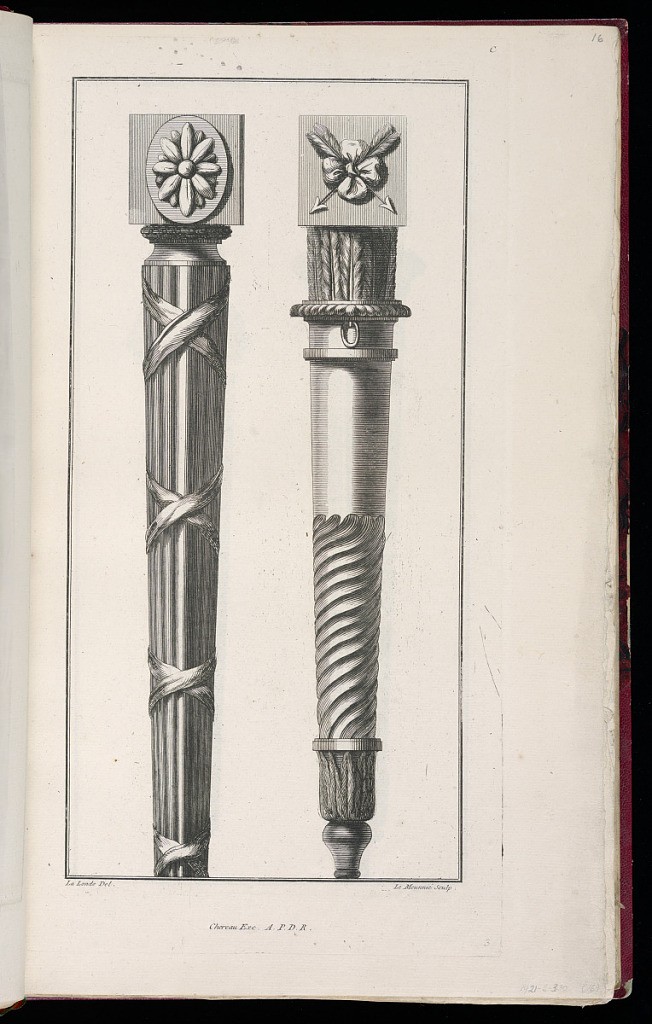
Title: Two Furniture Leg Designs
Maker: Richard de Lalonde, French, active 1780–96
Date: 1775-1788
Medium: Etching on off-white laid paper
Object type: Print
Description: Two furniture leg designs arranged horizontally on the page. The leg at left has a top block with a rosette carved on top of an oval medallion. The top flat is comprised of bound laurel leaves, and the shaft of the leg is wavy and bound by cloth-looking x's. The leg at right has a top block with a ribbon-rosette pierced by arrows, a cove of vertical feathers, egg gadrooning at the shoulder, and spiral fluting and lancet lead ornamentation on the shaft. The plate is signed and numbered.